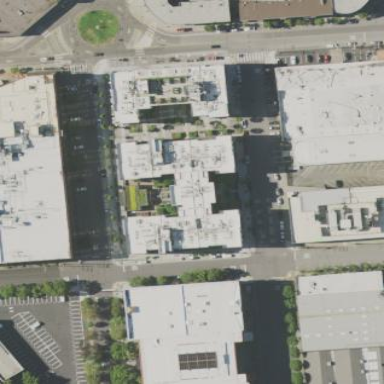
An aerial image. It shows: Part of building.